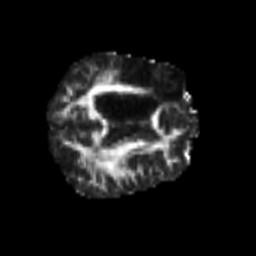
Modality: FA
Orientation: axial
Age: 50
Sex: male
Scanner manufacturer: siemens
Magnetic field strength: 3 T
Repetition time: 6.1 s
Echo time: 0.101 s